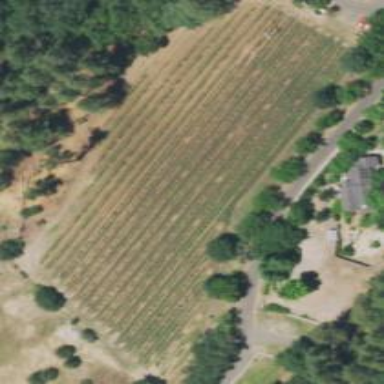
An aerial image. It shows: Vineyard with wine grapes as the crop.